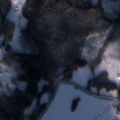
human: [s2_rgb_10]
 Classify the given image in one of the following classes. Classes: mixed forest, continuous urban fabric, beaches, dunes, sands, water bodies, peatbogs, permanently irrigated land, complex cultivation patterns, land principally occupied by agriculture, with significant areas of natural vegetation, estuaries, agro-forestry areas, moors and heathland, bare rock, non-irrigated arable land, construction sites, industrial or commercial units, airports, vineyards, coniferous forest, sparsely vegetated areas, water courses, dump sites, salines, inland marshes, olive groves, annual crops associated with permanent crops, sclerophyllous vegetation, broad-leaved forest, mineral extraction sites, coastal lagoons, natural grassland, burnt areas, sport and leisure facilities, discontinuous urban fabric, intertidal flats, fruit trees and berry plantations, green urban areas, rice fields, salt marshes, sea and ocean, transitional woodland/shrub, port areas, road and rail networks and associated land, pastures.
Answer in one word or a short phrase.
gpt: coniferous forest, mixed forest, transitional woodland/shrub, inland marshes